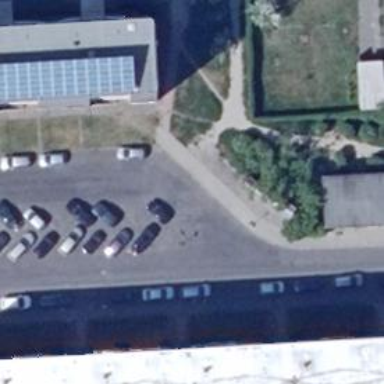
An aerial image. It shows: Sidewalk.